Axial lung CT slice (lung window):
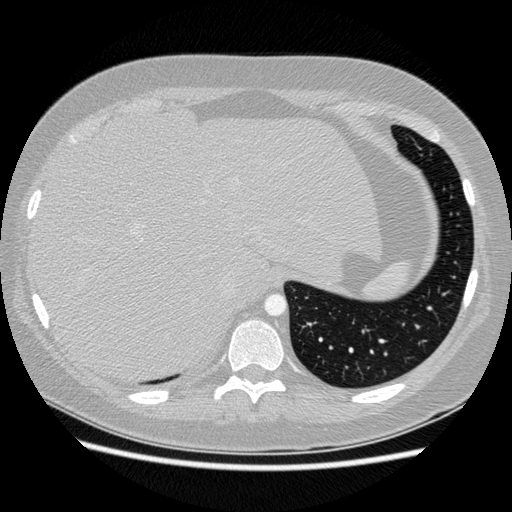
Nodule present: no